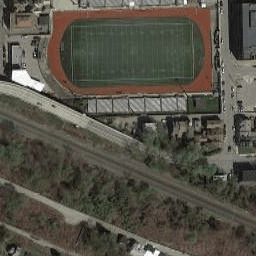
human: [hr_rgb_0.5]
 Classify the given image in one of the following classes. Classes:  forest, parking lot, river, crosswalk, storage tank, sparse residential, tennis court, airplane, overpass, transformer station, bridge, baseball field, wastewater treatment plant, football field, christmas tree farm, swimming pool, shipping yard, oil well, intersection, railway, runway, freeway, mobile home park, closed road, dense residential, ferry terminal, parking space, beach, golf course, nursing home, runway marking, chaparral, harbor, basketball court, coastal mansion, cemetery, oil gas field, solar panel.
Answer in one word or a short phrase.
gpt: football field